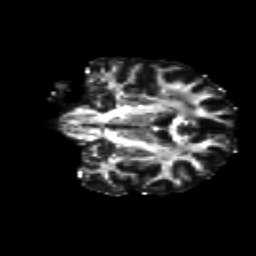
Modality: FA
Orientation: coronal
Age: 38
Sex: female
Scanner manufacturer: siemens
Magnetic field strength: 3 T
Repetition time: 8.6 s
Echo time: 0.095 s